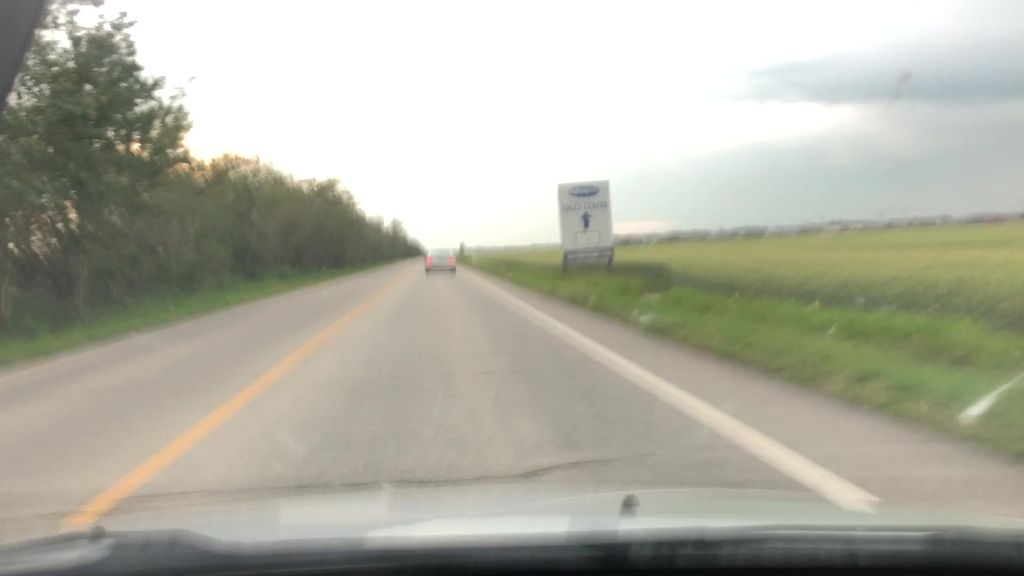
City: edmonton